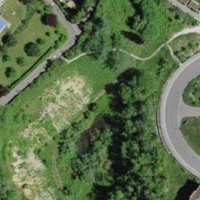
EUNIS habitat code: 25
Species observed at this site:
Ruspolia nitidula
Allium paradoxum
Chorthippus biguttulus
Sympecma fusca